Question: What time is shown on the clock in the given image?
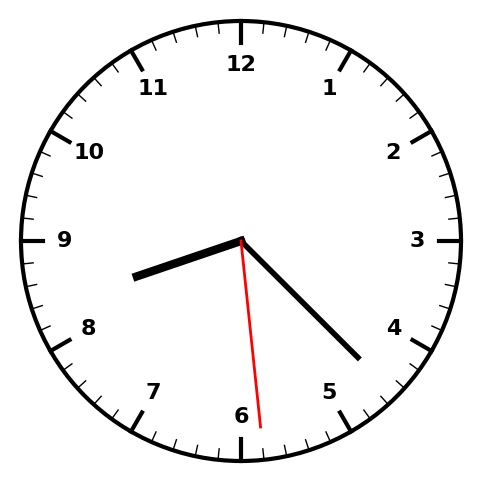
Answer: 08:22:29